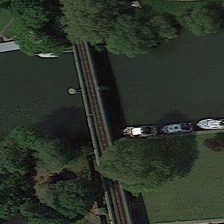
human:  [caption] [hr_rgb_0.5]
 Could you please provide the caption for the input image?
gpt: a bridge is over a river with several green trees and boats near it .

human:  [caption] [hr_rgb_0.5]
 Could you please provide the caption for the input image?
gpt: a bridge is over a river with several green trees and boats near it .

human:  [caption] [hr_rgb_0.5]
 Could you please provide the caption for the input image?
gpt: a bridge is over a river with several green trees and boats near it .

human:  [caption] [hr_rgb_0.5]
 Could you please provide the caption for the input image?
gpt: a bridge is over a river with several green trees and boats near it .

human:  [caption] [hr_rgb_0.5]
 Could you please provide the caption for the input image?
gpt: a bridge is over a river with several green trees and boats near it .